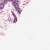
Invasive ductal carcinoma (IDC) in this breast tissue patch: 0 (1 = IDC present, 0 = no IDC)